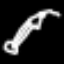
Label: pencil